Question: I'm trying to transfer data from my local postgresql dump file to a Heroku database.
I've been trying to use pgbackups:restore using the tips I found in SO but this error below is a brick-wall: "INVALID DUMP FORMAT HTML document text". I think the problem definitely lies in dropbox.
I try to copy the URL From this Dropbox screen (the link on the Download button), after clicking the "Share" link. But the 'Invalid Dump Format HTML document text' error shown below is persisting. I've tried different permutations of the URL (https www, https dl, http www ... they all give me the same errors)

$ heroku pgbackups:restore HEROKU_POSTGRESQL_BLUE_URL '<URL>'
> HEROKU_POSTGRESQL_BLUE_URL (DATABASE_URL) <---restore--- mydb.dump! WARNING: Destructive Action ! This command will affect the
app: terrysquotes ! To proceed, type "appName" or re-run this
command with --confirm appName
$ appName
> Retrieving... done! An error occurred and your restore did not finish. ! Please
run 'heroku logs --ps pgbackups' for details.
$ heroku logs --ps pgbackups
> 2014-06-22T16:44:11+00:00 app[pgbackups]: psql: bin//pg-latest/psql
2014-06-22T16:44:11+00:00 app[pgbackups]:
--------+------+------+------ 2014-06-22T16:44:11+00:00 app[pgbackups]: pg_restore: env LD_LIBRARY_PATH=bin//9.3
bin//9.3/pg_restore 2014-06-22T16:44:12+00:00 app[pgbackups]: Invalid
dump format: /tmp/4XHVprPkdu/mydb.dump: HTML document text
2014-06-22T16:44:12+00:00 app[pgbackups]: download_progress: done
2014-06-22T16:44:11+00:00 app[pgbackups]: Started: Sun Jun 22
16:44:11 UTC 2014 2014-06-22T16:44:11+00:00 app[pgbackups]:
download_progress: start 2014-06-22T16:44:12+00:00 app[pgbackups]:
download_progress: 486.0bytes 2014-06-22T16:44:11+00:00
app[pgbackups]: Location:
0d306785-c6e9-42a6-ab66-3fb55f7f0f6e:/tmp/4XHVprPkdu
2014-06-22T16:44:11+00:00 app[pgbackups]: Schema | Name | Type | Info
2014-06-22T16:45:39+00:00 app[pgbackups]: psql: bin//pg-latest/psql
2014-06-22T16:45:39+00:00 app[pgbackups]: download_progress: 496B
2014-06-22T16:45:39+00:00 app[pgbackups]: (0 rows)
2014-06-22T16:45:39+00:00 app[pgbackups]: Schema | Name | Type | Info
2014-06-22T16:45:38+00:00 app[pgbackups]: Location:
41095e94-2a25-42c5-a778-0f37d6d0fbd9:/tmp/bI1zFet590
2014-06-22T16:45:39+00:00 app[pgbackups]: download_progress: start
2014-06-22T16:45:38+00:00 app[pgbackups]: Started: Sun Jun 22
16:45:38 UTC 2014 2014-06-22T16:45:39+00:00 app[pgbackups]:
2014-06-22T16:45:39+00:00 app[pgbackups]: pg_restore: env
LD_LIBRARY_PATH=bin//9.3 bin//9.3/pg_restore 2014-06-22T16:45:39+00:00
app[pgbackups]: --------+------+------+------
2014-06-22T16:45:39+00:00 app[pgbackups]: pv: bin//pv-latest
2014-06-22T16:45:40+00:00 app[pgbackups]: download_progress:
496.0bytes 2014-06-22T16:45:39+00:00 app[pgbackups]: 2014-06-22T16:45:40+00:00 app[pgbackups]: Invalid dump format:
/tmp/bI1zFet590/mydb.dump: HTML document text
2014-06-22T16:45:40+00:00 app[pgbackups]: download_progress: done
2014-06-22T16:47:32+00:00 app[pgbackups]: 2014-06-22T16:47:32+00:00
app[pgbackups]: psql: bin//pg-latest/psql 2014-06-22T16:47:32+00:00
app[pgbackups]: download_progress: 226.0bytes
2014-06-22T16:47:32+00:00 app[pgbackups]: pg_restore: env
LD_LIBRARY_PATH=bin//9.3 bin//9.3/pg_restore 2014-06-22T16:47:32+00:00
app[pgbackups]: download_progress: done 2014-06-22T16:47:32+00:00
app[pgbackups]: pv: bin//pv-latest 2014-06-22T16:47:32+00:00
app[pgbackups]: Schema | Name | Type | Info 2014-06-22T16:47:32+00:00
app[pgbackups]: Invalid dump format: /tmp/wahMuTNOLf/mydb.dump: HTML
document text 2014-06-22T16:47:32+00:00 app[pgbackups]: Started: Sun
Jun 22 16:47:32 UTC 2014 2014-06-22T16:47:32+00:00 app[pgbackups]:
2014-06-22T16:47:32+00:00 app[pgbackups]: download_progress: 226B
2014-06-22T16:47:32+00:00 app[pgbackups]: download_progress: start
2014-06-22T16:47:32+00:00 app[pgbackups]: Location:
3a91ccfa-a2c0-4277-b84b-d2be43e4a834:/tmp/wahMuTNOLf
2014-06-22T16:47:32+00:00 app[pgbackups]: (0 rows)
2014-06-22T16:47:32+00:00 app[pgbackups]:
--------+------+------+------ 2014-06-22T16:50:48+00:00 app[pgbackups]: psql: bin//pg-latest/psql 2014-06-22T16:50:49+00:00
app[pgbackups]: download_progress: done 2014-06-22T16:50:48+00:00
app[pgbackups]: Location:
ff26e7c9-51b1-49a9-8eac-96380e518059:/tmp/e940S4ziPp
2014-06-22T16:50:48+00:00 app[pgbackups]:
--------+------+------+------ 2014-06-22T16:50:48+00:00 app[pgbackups]: download_progress: 486B 2014-06-22T16:50:48+00:00
app[pgbackups]: Schema | Name | Type | Info 2014-06-22T16:50:48+00:00
app[pgbackups]: download_progress: start 2014-06-22T16:50:48+00:00
app[pgbackups]: Started: Sun Jun 22 16:50:48 UTC 2014
2014-06-22T16:50:49+00:00 app[pgbackups]: download_progress:
486.0bytes 2014-06-22T16:50:48+00:00 app[pgbackups]: pg_restore: env LD_LIBRARY_PATH=bin//9.3 bin//9.3/pg_restore 2014-06-22T16:50:48+00:00
app[pgbackups]: 2014-06-22T16:50:48+00:00 app[pgbackups]:
2014-06-22T16:50:48+00:00 app[pgbackups]: pv: bin//pv-latest
2014-06-22T16:50:48+00:00 app[pgbackups]: (0 rows)
2014-06-22T16:50:49+00:00 app[pgbackups]: Invalid dump format:
/tmp/e940S4ziPp/mydb.dump: HTML document text
2014-06-22T16:53:27+00:00 app[pgbackups]:
--------+------+------+------ 2014-06-22T16:53:27+00:00 app[pgbackups]: download_progress: 386B 2014-06-22T16:53:27+00:00
app[pgbackups]: Started: Sun Jun 22 16:53:27 UTC 2014
2014-06-22T16:53:27+00:00 app[pgbackups]: pg_restore: env
LD_LIBRARY_PATH=bin//9.3 bin//9.3/pg_restore 2014-06-22T16:53:27+00:00
app[pgbackups]: 2014-06-22T16:53:27+00:00 app[pgbackups]:
download_progress: 386.0bytes 2014-06-22T16:53:27+00:00
app[pgbackups]: Location:
44aaa82b-b329-4ea8-b869-af74a2291d2d:/tmp/ar3nXH75CR
2014-06-22T16:53:27+00:00 app[pgbackups]: Schema | Name | Type | Info
2014-06-22T16:53:27+00:00 app[pgbackups]: download_progress: start
2014-06-22T16:53:28+00:00 app[pgbackups]: Invalid dump format:
/tmp/ar3nXH75CR/mydb.dump: HTML document text
2014-06-22T16:53:27+00:00 app[pgbackups]: psql: bin//pg-latest/psql
2014-06-22T16:53:27+00:00 app[pgbackups]: 2014-06-22T16:53:27+00:00
app[pgbackups]: pv: bin//pv-latest 2014-06-22T16:53:27+00:00
app[pgbackups]: (0 rows) 2014-06-22T16:53:27+00:00 app[pgbackups]:
download_progress: done 2014-06-22T17:01:39+00:00 app[pgbackups]:
download_progress: start 2014-06-22T17:01:38+00:00 app[pgbackups]: pv:
bin//pv-latest 2014-06-22T17:01:39+00:00 app[pgbackups]:
download_progress: 486B 2014-06-22T17:01:39+00:00 app[pgbackups]:
--------+------+------+------ 2014-06-22T17:01:38+00:00 app[pgbackups]: Started: Sun Jun 22 17:01:38 UTC 2014
2014-06-22T17:01:39+00:00 app[pgbackups]: pg_restore: env
LD_LIBRARY_PATH=bin//9.3 bin//9.3/pg_restore 2014-06-22T17:01:39+00:00
app[pgbackups]: 2014-06-22T17:01:38+00:00 app[pgbackups]: psql:
bin//pg-latest/psql 2014-06-22T17:01:39+00:00 app[pgbackups]: Schema
| Name | Type | Info 2014-06-22T17:01:3 9+00:00 app[pgbackups]:
download_progress: 486.0bytes 2014-06-22T17:01:39+00:00
app[pgbackups]: download_progress: done 2014-06-22T17:01:38+00:00
app[pgbackups]: Location:
aa3c5322-<PHONE>-b74e-fff91218fc6c:/tmp/wqC9ziSvIA
2014-06-22T17:01:39+00:00 app[pgbackups]: 2014-06-22T17:01:39+00:00
app[pgbackups]: (0 rows) 2014-06-22T17:01:39+00:00 app[pgbackups]:
Invalid dump format: /tmp/wqC9ziSvIA/mydb.dump: HTML document text
2014-06-22T17:01:56+00:00 app[pgbackups]: psql: bin//pg-latest/psql
2014-06-22T17:01:56+00:00 app[pgbackups]: download_progress: start
2014-06-22T17:01:56+00:00 app[pgbackups]: 2014-06-22T17:01:56+00:00
app[pgbackups]: Location:
d5f20719-b1b1-4a8f-9e92-bb45d19a5479:/tmp/S2eb3hRqgP
2014-06-22T17:01:56+00:00 app[pgbackups]: pg_restore: env
LD_LIBRARY_PATH=bin//9.3 bin//9.3/pg_restore 2014-06-22T17:01:56+00:00
app[pgbackups]: (0 rows) 2014-06-22T17:01:56+00:00 app[pgbackups]:
Started: Sun Jun 22 17:01:56 UTC 2014 2014-06-22T17:01:56+00:00
app[pgbackups]: pv: bin//pv-latest 2014-06-22T17:01:56+00:00
app[pgbackups]: Schema | Name | Type | Info 2014-06-22T17:01:56+00:00
app[pgbackups]: --------+------+------+------
2014-06-22T17:01:56+00:00 app[pgbackups]: download_progress: 386B
2014-06-22T17:01:56+00:00 app[pgbackups]: 2014-06-22T17:01:56+00:00
app[pgbackups]: download_progress: 386.0bytes
2014-06-22T17:01:56+00:00 app[pgbackups]: download_progress: done
2014-06-22T17:01:56+00:00 app[pgbackups]: Invalid dump format:
/tmp/S2eb3hRqgP/mydb.dump: HTML document text
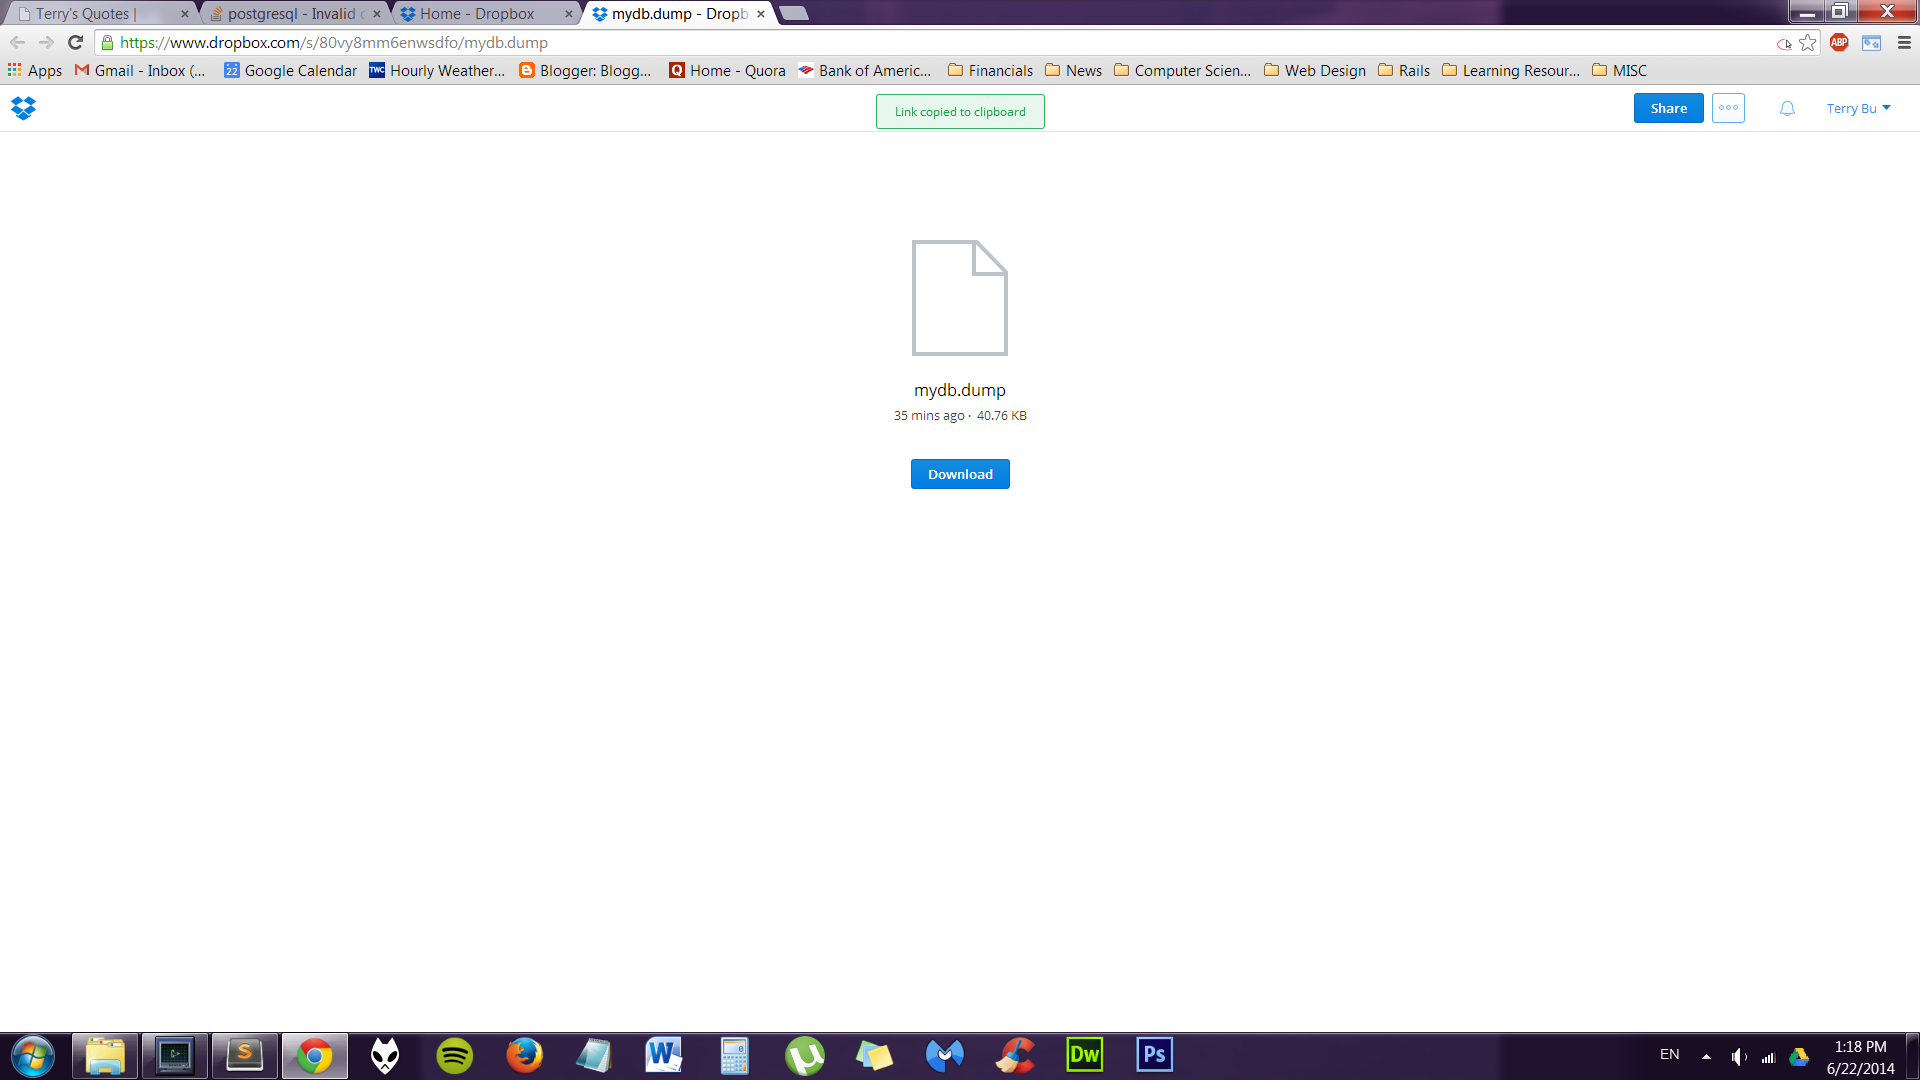
Answer: I think you want <URL> for details.